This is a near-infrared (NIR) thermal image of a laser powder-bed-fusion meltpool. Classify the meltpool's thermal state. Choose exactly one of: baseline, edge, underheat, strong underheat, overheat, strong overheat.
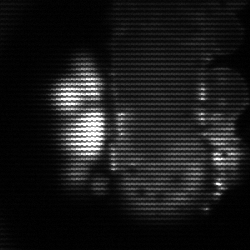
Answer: strong underheat